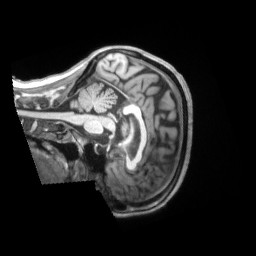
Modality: T1w
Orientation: sagittal
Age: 59
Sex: female
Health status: ill
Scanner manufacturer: siemens
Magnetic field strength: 3 T
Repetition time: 2.2 s
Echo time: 0.00157 s